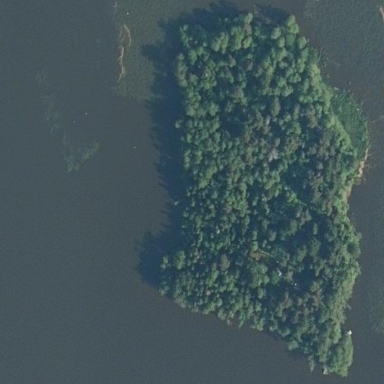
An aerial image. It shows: Islet surrounded by woodland.